Interaction volume radius: 10 \u00c5
Interaction volume height: 20 \u00c5
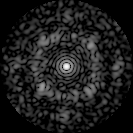
Disorder parameter: 0.7007